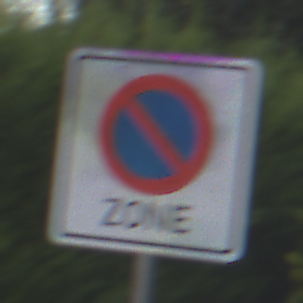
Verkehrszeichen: BeginnEingeschraenktesHalteverbotZone
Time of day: SunriseSunset
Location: Outdoor (Urban)
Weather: Clear
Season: NotSpecified
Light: Natural